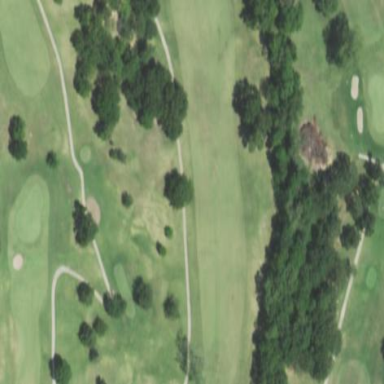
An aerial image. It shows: Grassy area designated as golf fairway.